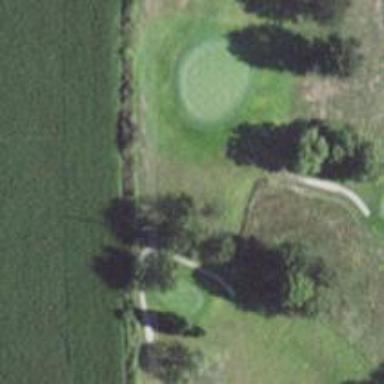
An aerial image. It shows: Path designated for golf carts.